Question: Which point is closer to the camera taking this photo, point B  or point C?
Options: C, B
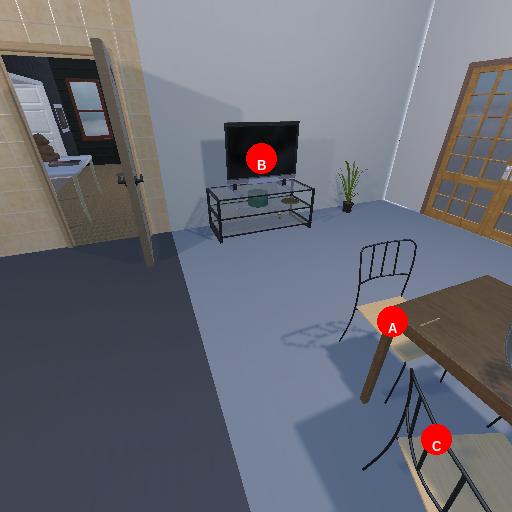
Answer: C